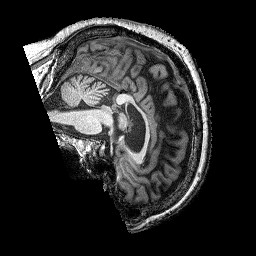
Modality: T1w
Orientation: sagittal
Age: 60
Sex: male
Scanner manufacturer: siemens
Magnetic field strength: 3 T
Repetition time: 2.25 s
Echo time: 0.00452 s